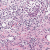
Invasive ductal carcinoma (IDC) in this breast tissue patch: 1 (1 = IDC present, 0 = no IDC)